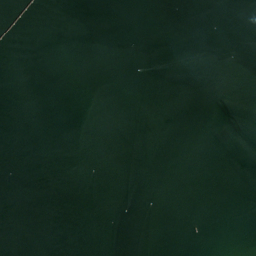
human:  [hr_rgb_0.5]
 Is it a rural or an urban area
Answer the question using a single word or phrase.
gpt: rural

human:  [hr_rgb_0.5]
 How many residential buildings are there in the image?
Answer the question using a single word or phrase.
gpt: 6

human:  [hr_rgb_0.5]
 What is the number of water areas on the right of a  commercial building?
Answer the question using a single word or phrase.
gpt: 0

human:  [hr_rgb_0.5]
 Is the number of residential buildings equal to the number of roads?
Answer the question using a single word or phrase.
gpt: no

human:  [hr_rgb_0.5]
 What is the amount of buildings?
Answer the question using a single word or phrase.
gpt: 6

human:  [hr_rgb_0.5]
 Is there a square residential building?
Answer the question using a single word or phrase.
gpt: no

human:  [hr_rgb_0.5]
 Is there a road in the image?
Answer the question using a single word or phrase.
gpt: yes

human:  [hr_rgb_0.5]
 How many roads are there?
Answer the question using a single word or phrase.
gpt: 2

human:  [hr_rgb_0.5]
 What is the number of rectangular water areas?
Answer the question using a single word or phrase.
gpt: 0

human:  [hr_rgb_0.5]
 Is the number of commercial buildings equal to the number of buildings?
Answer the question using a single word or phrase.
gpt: no

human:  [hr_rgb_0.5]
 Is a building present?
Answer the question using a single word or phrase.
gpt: yes

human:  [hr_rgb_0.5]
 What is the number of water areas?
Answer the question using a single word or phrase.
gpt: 1

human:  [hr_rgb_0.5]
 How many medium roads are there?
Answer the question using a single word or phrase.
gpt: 0

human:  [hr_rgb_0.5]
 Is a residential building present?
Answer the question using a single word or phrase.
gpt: yes

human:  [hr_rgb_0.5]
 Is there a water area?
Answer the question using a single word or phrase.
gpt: yes

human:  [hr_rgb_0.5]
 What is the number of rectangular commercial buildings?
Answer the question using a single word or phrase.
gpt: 0

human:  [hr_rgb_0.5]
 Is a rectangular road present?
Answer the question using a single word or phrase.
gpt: no

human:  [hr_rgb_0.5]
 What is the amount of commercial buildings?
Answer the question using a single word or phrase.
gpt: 0

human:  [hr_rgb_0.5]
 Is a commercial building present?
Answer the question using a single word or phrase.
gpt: no

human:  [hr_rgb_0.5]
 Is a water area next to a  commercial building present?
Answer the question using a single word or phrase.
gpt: no

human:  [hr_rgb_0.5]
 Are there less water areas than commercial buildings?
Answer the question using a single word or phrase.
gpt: no

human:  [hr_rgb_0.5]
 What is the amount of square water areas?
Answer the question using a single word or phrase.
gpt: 0

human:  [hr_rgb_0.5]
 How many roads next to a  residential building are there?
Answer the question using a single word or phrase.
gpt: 2

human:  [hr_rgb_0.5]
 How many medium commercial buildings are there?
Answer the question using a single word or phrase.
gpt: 0

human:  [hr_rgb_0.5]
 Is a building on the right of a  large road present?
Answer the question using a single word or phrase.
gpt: no

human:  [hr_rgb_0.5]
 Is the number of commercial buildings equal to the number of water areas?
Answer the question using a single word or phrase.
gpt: no

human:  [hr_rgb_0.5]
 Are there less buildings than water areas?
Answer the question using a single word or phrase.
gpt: no

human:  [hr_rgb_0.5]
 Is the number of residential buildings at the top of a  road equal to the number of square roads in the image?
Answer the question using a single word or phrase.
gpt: no

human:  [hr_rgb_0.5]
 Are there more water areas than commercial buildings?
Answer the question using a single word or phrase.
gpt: yes

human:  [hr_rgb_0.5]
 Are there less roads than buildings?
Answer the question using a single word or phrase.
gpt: yes

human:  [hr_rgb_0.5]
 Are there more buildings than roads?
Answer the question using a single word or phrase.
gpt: yes

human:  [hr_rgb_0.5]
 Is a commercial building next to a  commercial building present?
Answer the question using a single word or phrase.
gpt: no

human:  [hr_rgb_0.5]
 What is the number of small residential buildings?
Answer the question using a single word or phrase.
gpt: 6

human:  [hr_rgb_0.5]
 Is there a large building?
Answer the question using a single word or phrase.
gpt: no

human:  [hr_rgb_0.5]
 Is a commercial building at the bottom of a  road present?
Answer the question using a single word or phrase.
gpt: no

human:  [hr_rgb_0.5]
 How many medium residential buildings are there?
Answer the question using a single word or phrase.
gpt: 0

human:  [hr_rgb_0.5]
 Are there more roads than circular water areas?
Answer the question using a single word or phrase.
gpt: yes

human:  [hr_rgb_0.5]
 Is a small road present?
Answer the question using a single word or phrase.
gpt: yes

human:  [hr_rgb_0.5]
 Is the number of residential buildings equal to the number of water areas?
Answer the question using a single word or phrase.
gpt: no

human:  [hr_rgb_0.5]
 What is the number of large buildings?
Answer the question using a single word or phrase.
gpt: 0

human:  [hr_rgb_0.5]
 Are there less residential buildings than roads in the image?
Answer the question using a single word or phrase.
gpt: no

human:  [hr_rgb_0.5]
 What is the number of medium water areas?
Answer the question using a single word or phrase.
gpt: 0

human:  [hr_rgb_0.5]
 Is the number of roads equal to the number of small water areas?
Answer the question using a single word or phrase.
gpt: no

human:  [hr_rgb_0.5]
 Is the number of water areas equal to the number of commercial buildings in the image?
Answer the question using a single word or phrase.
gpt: no

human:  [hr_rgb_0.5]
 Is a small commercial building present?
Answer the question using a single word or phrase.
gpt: no

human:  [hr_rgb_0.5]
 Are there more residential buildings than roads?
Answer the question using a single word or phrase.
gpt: yes

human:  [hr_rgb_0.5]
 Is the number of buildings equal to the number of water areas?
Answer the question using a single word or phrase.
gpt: no

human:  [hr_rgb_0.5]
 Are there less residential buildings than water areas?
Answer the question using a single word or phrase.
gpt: no

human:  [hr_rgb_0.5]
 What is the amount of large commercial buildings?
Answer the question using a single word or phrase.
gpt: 0

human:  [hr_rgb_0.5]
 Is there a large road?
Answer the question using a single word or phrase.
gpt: no

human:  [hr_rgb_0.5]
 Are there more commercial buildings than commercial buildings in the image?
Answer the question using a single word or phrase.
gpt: no

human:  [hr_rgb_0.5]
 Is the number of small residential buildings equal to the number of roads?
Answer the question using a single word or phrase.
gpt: no

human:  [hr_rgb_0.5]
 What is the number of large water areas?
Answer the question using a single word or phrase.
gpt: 1

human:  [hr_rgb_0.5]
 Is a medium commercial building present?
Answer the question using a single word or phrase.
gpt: no

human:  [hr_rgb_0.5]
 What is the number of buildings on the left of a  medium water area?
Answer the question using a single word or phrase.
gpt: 0

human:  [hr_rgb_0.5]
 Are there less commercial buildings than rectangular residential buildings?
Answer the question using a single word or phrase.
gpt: no

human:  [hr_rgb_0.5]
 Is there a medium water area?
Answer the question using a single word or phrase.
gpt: no

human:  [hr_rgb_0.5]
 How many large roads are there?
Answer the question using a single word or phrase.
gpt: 0

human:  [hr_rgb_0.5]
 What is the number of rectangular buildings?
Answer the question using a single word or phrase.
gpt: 0

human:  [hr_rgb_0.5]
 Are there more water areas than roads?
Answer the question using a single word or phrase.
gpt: no

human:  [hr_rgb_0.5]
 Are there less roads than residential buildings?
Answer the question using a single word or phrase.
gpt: yes

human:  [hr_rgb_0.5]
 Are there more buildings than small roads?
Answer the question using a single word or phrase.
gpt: yes

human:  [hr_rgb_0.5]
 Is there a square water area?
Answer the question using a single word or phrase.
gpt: no

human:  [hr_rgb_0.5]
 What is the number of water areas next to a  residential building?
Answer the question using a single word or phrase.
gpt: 1